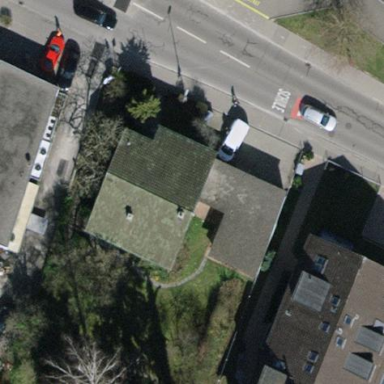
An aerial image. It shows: Pitched roof building.